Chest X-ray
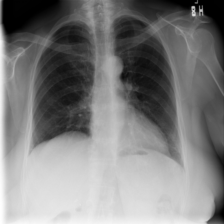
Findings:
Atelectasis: negative
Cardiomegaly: negative
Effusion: negative
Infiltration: negative
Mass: negative
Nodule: negative
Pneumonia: negative
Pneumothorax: positive
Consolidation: negative
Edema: negative
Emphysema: negative
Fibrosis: negative
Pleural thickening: negative
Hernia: negative